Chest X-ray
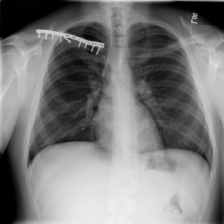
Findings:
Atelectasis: negative
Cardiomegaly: negative
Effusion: negative
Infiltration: negative
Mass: negative
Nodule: negative
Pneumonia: negative
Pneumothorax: negative
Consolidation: negative
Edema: negative
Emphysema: negative
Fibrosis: negative
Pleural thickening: negative
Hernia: negative